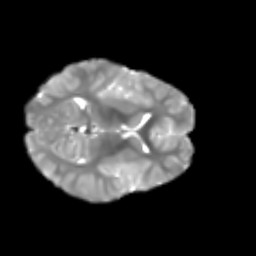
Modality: T2w
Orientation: axial
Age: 8
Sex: female
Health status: healthy